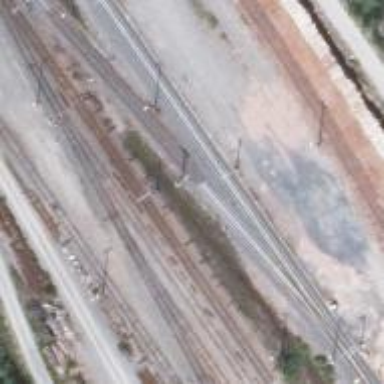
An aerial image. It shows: Rail siding with electrified contact lines for trains.